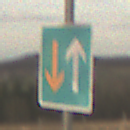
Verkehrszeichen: VorrangVorGegenverkehr
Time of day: SunriseSunset
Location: Outdoor (Nature)
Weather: PartlyCloudy
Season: NotSpecified
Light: Natural